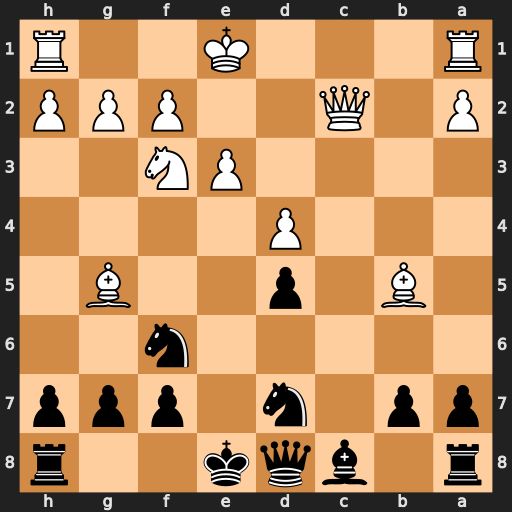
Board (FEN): r1bqk2r/pp1n1ppp/5n2/1B1p2B1/3P4/4PN2/P1Q2PPP/R3K2R
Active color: b
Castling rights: KQkq
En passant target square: -
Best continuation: Qa5+ Qd2 Qxb5